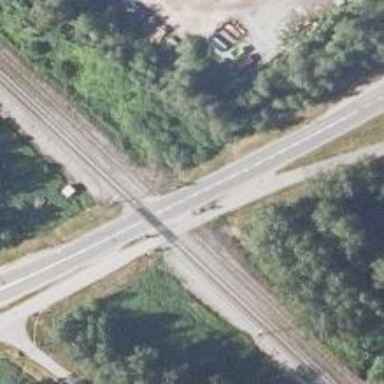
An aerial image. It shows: Railway crossing with lights and saltire markings. It has full barrier for safety.